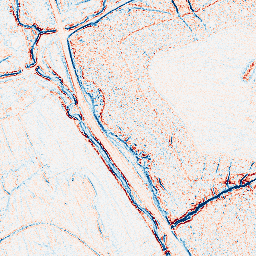
Category: edge_preserving
Decomposition family: bilateral
Decomposition parameters: d: 5
sigma_color: 50
sigma_space: 75
Upsampling method: lanczos
Upsampling parameters: scale: 2
Upsampling scale: 2